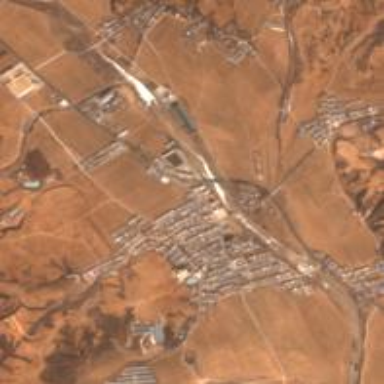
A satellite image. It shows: Ethnic township within town.